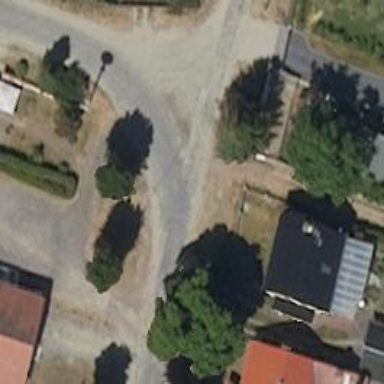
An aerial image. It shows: Emergency access point on the road.